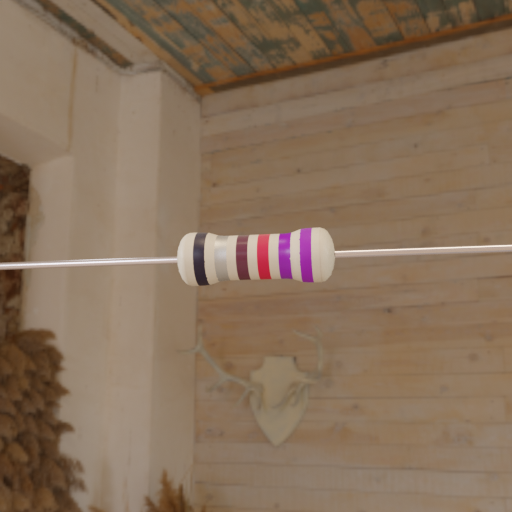
Resistor colour bands (in order): black, silver, brown, red, violet, violet